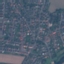
Land use / land cover class: Residential